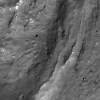
Atmospheric dust classification: not_dusty